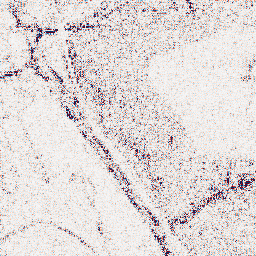
Category: wavelet
Decomposition family: wavelet_dwt
Decomposition parameters: wavelet: db4
level: 1
Upsampling method: fft_zeropad
Upsampling parameters: scale: 8
Upsampling scale: 8